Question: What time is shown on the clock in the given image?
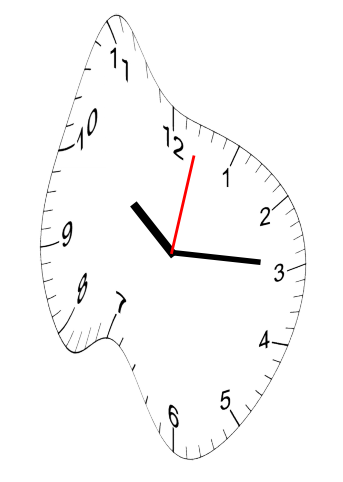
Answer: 10:15:02